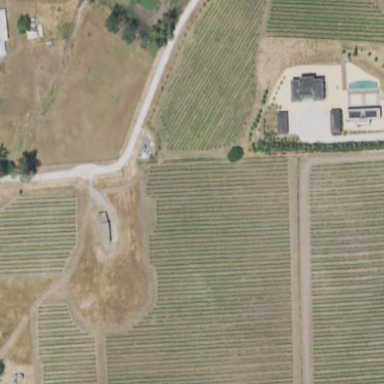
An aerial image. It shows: Vineyard growing grapes.